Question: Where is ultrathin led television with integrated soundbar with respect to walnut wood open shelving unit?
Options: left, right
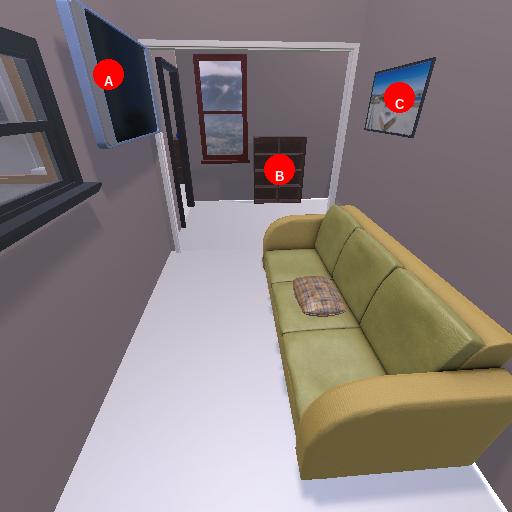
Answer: left